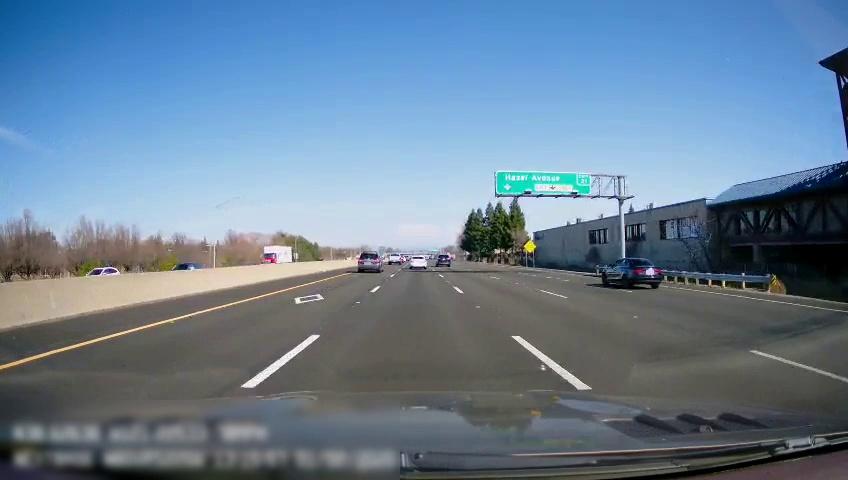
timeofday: Day
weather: Sunny
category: Drivable Space
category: Vehicles | SUV
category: Vehicles | Truck
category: Vehicles | Car
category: Vehicles | Car
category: Vehicles | SUV
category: Vehicles | Truck
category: Vehicles | Car
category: Lanes | Current Lane
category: Lanes | Current Lane
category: Lanes | Current Lane
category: Lanes | Alternate Lane
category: Lanes | Alternate Lane
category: Lanes | Alternate Lane
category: Lanes | Alternate Lane
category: Traffic | Signs
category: Traffic | Signs